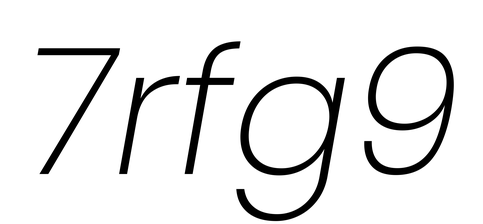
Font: Poppins-ExtraLightItalic